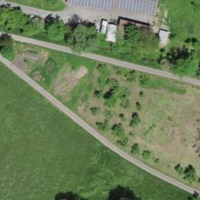
EUNIS habitat code: 25
Species observed at this site:
Euonymus europaeus